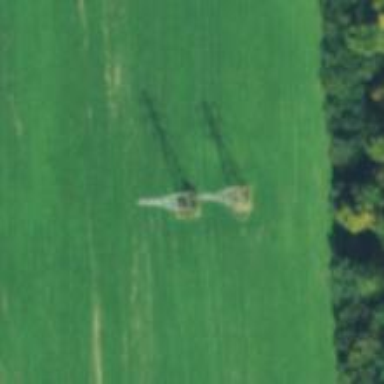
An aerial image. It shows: Lattice structure tower used for power distribution.